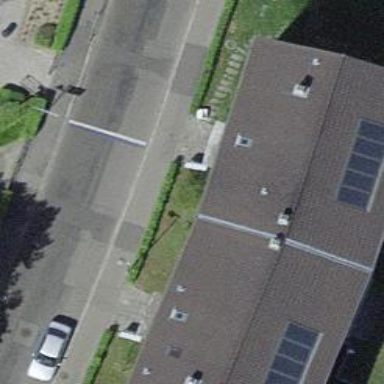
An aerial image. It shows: Footway surfaced with paving stones.